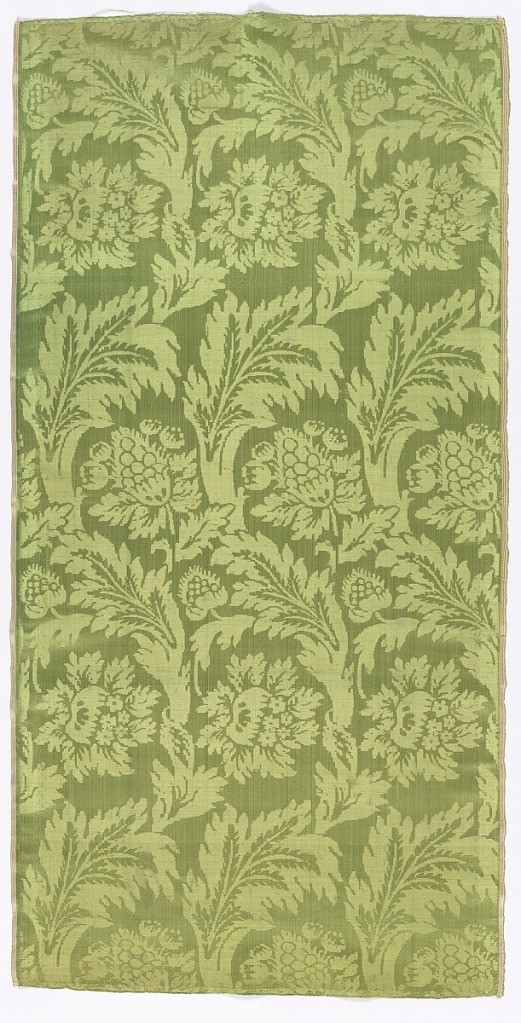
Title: Fragment
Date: late 17th century
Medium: silk Technique: 5-harness satin damask
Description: Apple-green satin damask woven with feathery serrated leaves forming parallel serpentine trails from which spring peonies and other blossoms in lateral rows. Striped pink and yellow selvages.